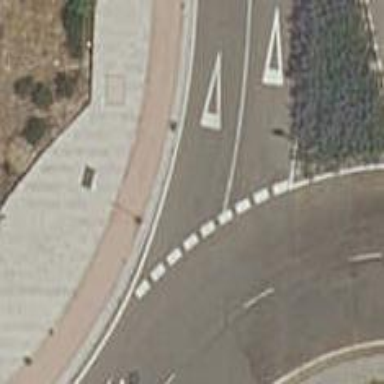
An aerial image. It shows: Road with "give way" sign.